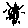
Label: sun